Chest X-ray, PA view. Patient: 60 years old, sex M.
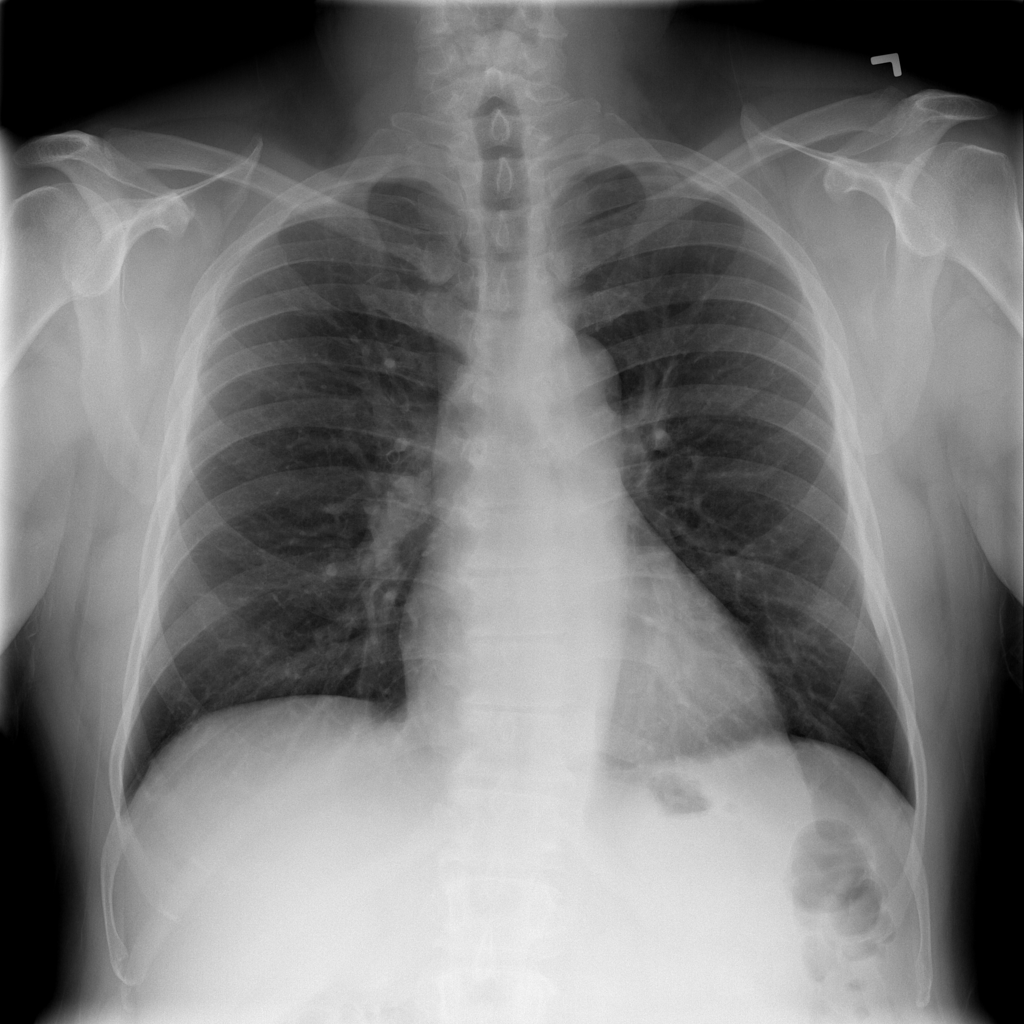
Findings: No Finding